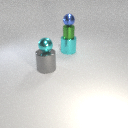
large cyan metal cylinder below small blue metal sphere